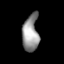
Tissue: lung
Cell type: Others
Senescence score: 0.5784
Nuclear area (px): 585
Mean DAPI intensity: 149.841